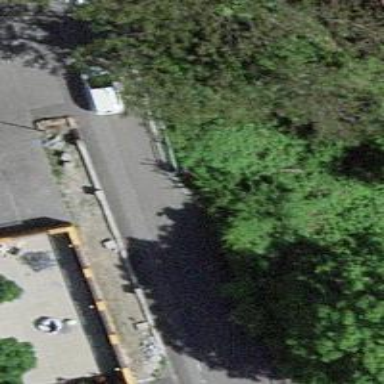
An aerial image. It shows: Bollard barrier.